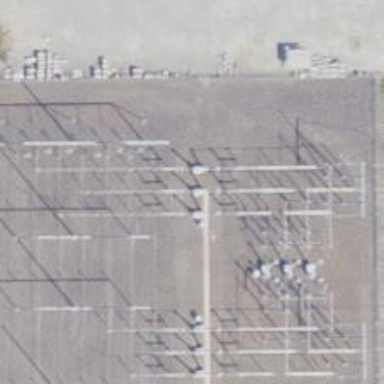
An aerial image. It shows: Switch for power supply.